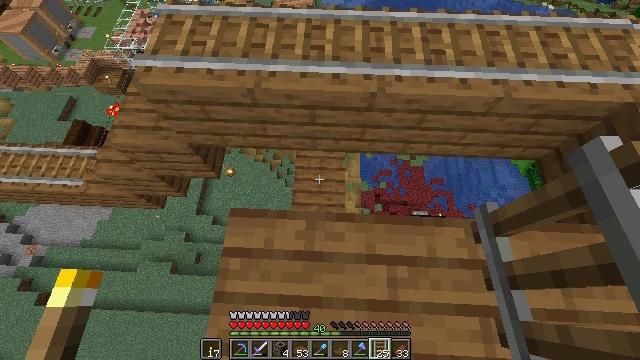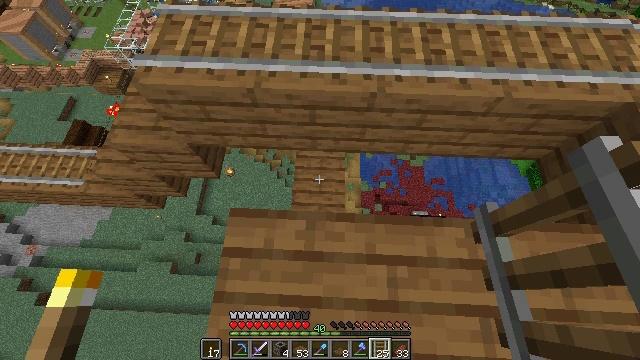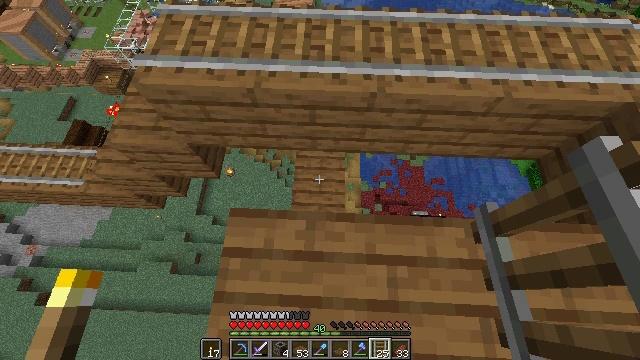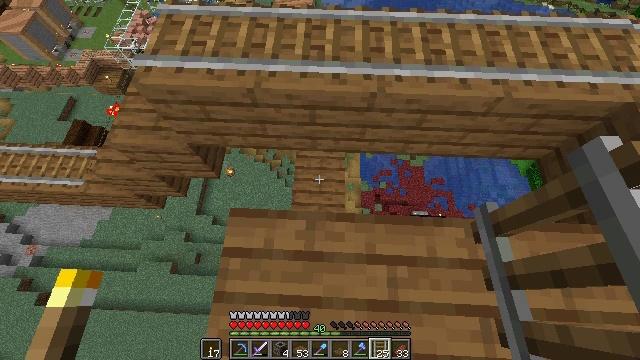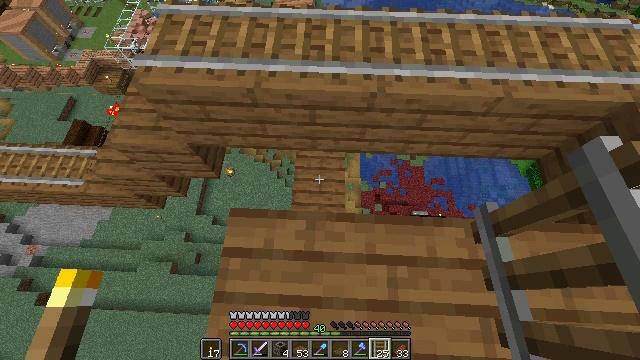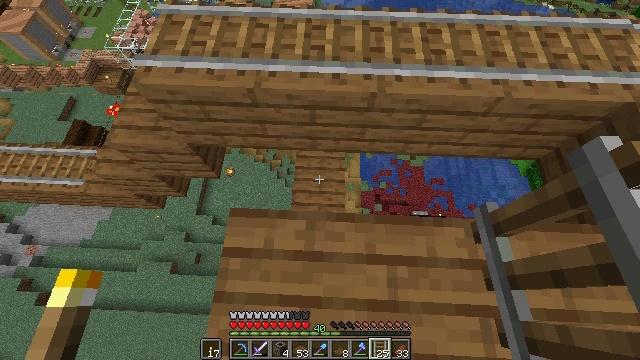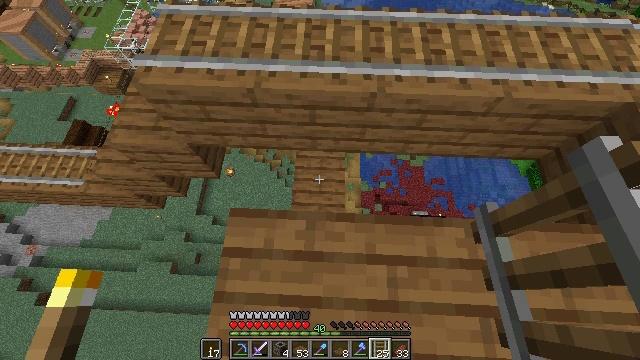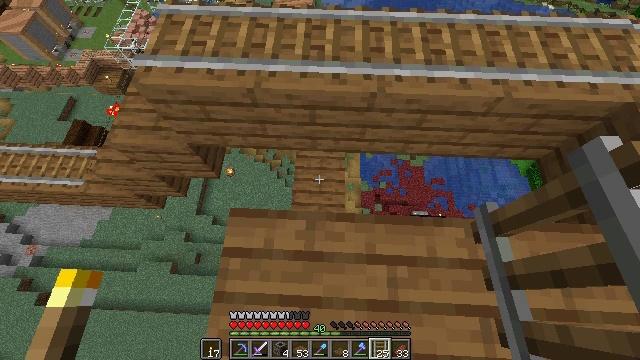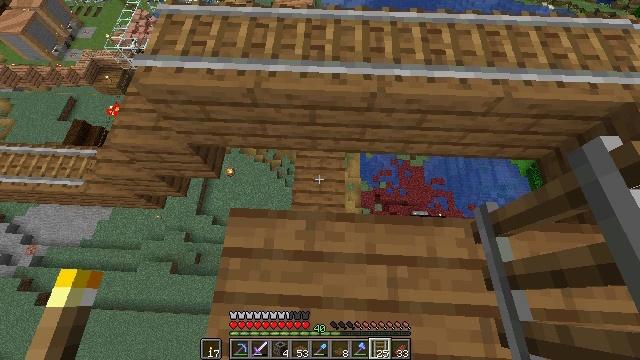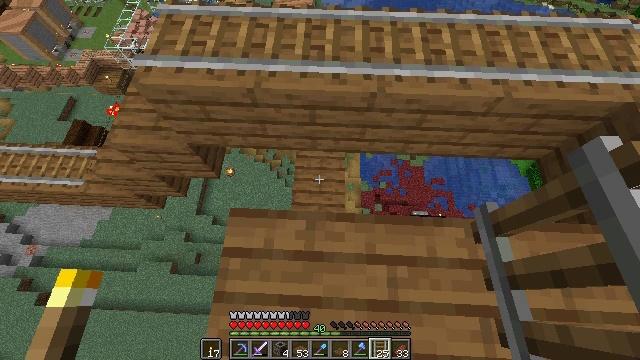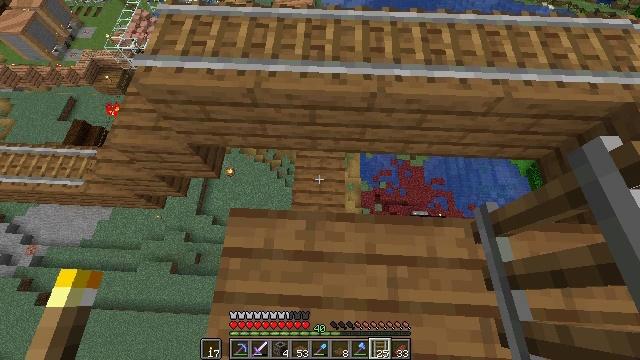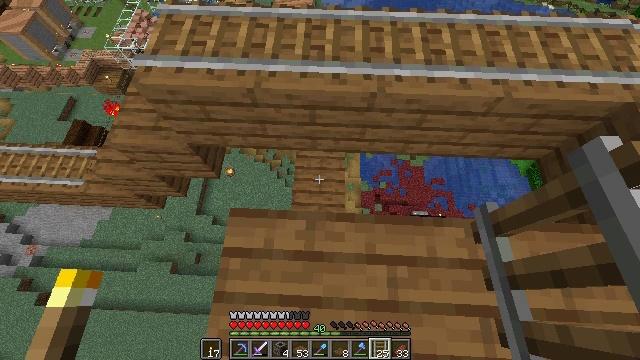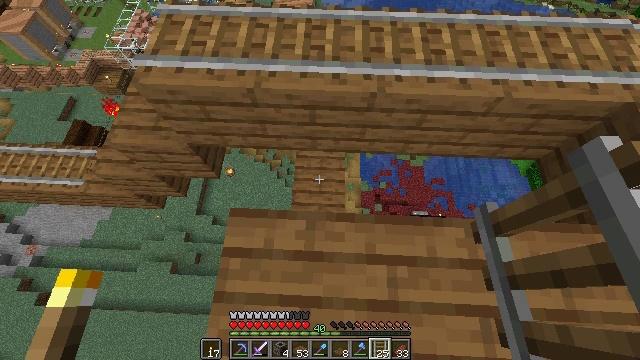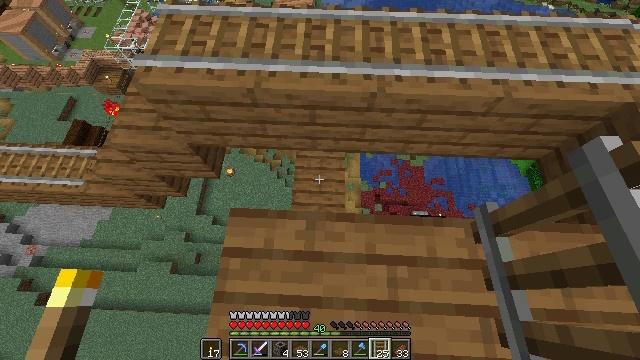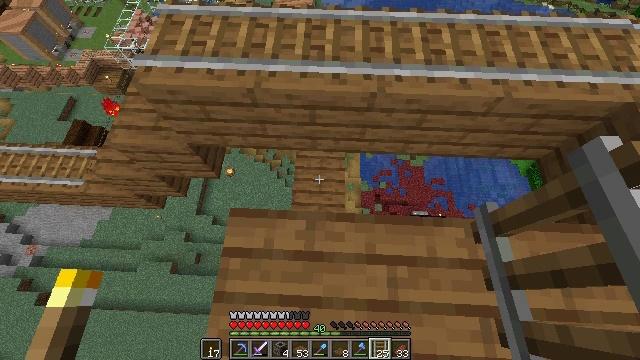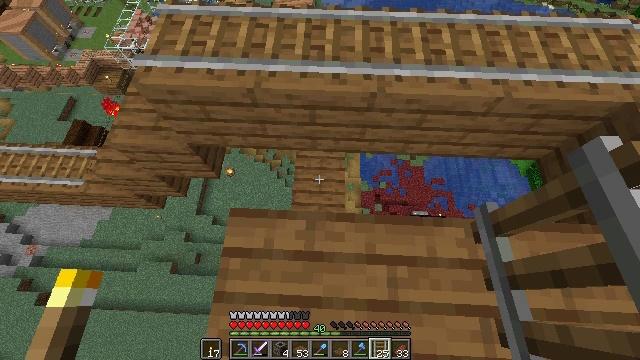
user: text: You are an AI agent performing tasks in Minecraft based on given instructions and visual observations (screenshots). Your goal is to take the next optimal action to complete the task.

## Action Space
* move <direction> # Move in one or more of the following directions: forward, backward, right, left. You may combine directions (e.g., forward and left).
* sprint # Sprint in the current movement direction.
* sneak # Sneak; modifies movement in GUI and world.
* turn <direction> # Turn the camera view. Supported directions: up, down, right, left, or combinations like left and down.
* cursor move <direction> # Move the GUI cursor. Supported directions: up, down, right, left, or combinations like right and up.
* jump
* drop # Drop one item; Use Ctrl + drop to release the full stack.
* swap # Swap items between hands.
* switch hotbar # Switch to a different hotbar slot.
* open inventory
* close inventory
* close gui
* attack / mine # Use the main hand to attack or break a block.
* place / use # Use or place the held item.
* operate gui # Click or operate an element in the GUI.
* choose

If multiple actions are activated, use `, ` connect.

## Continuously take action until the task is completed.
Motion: motion action
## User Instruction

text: Make some delicious rabbit stew.
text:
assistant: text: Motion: no_op
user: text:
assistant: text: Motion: no_op
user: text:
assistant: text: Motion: no_op
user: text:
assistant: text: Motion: no_op
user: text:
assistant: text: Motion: no_op
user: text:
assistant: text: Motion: no_op
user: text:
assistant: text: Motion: no_op
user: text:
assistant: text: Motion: no_op
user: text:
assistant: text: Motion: no_op
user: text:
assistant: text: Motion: no_op
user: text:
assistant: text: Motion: no_op
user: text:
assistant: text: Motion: no_op
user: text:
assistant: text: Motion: no_op
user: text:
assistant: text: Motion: no_op
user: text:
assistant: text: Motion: no_op
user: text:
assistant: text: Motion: no_op
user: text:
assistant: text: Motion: no_op
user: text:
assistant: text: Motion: no_op
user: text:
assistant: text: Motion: no_op
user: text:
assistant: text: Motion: no_op
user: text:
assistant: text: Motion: no_op
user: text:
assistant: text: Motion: no_op
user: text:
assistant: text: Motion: no_op
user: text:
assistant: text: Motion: no_op
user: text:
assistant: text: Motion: no_op
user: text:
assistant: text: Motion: no_op
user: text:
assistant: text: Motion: no_op
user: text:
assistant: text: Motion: no_op
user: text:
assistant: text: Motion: no_op
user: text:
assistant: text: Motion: no_op